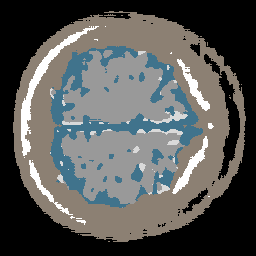
Label: no_lesion